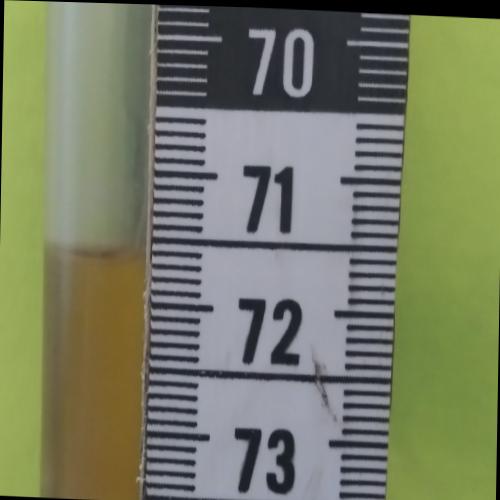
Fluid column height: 71.6 cm